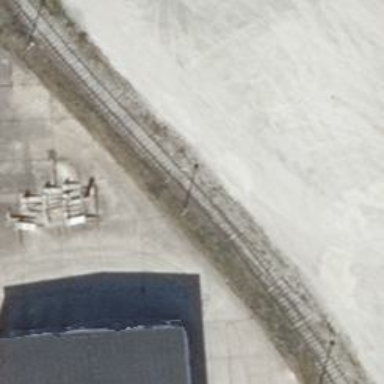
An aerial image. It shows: Rail spur service.